Question: I have some code that I want to call vDSP upon.
This is a C++ file, in an Xcode project. The main project is in Objective C.
Whenever I do
'''
#include <Accelerate/Accelerate.h>
'''
It gives me a lot of errors.
'''
#if defined(__cplusplus)
#pragma once
#include <Accelerate/Accelerate.h> // <-- error
#include "oscillator.h"
namespace synth {
class CQBLimitedOscillator : public COscillator
{
float dOuts[4] = { 0.0f, 0.0f, 0.0f, 0.0f };
public:
CQBLimitedOscillator(void);
~CQBLimitedOscillator(void);
// --- init globals
inline virtual void initGlobalParameters(globalOscillatorParams* pGlobalOscParams)
{
// --- always call base class first to store pointer
COscillator::initGlobalParameters(pGlobalOscParams);
// --- add any QBL specifics here
}
// -- parallel proqcess 4 sawteeth
inline void doSawTeeth(float* dOutsIn, float dModulo, float dInc) {
float scalar2Val = 2.0f;
float scalar1Val = -1.0f;
// -- 2.0f*dValue - 1.0f
vDSP_vsmsa(dOutsIn, 1, &scalar2Val, &scalar1Val, dOutsIn, 1, 4);
}
'''

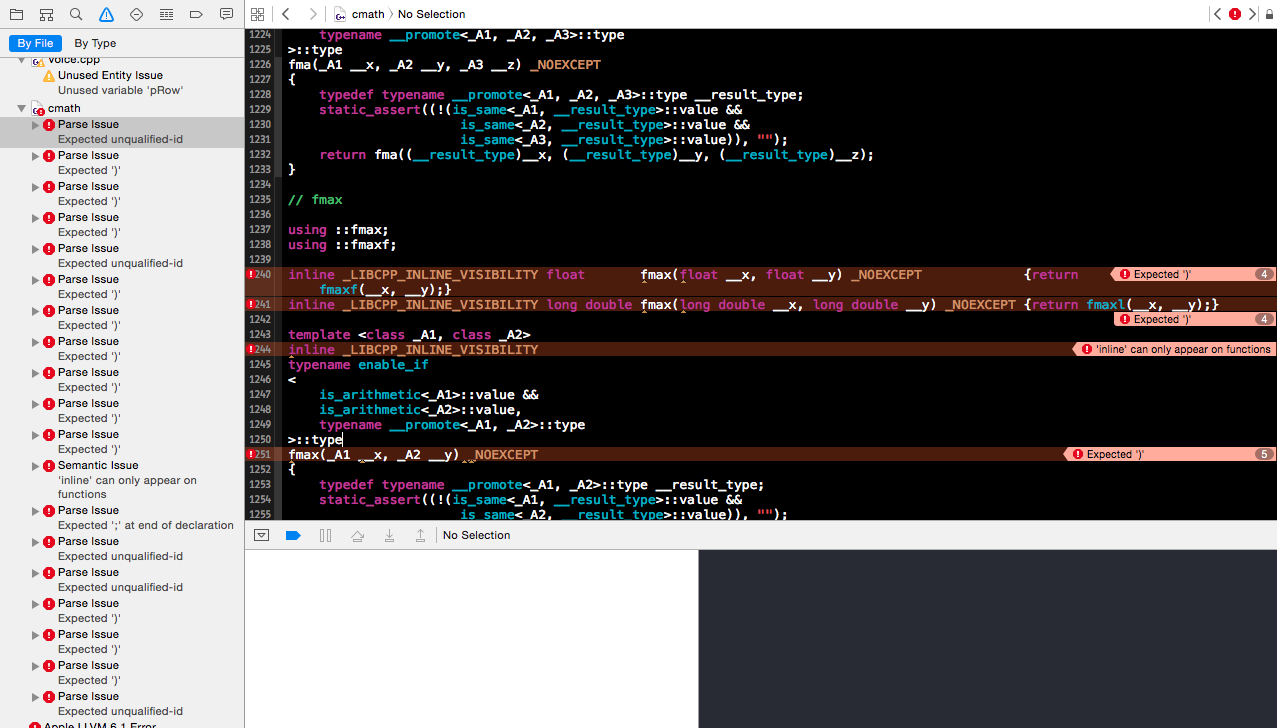
Answer: One of the files included in oscillator.h had this:
'''
#include "math.h"
'''
Changing it to
'''
#include <cmath>
'''
did the trick. Accelerate uses the math library in this way (cmath) as well.